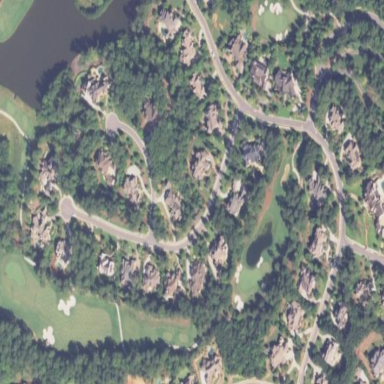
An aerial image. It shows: Golf course.